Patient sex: M
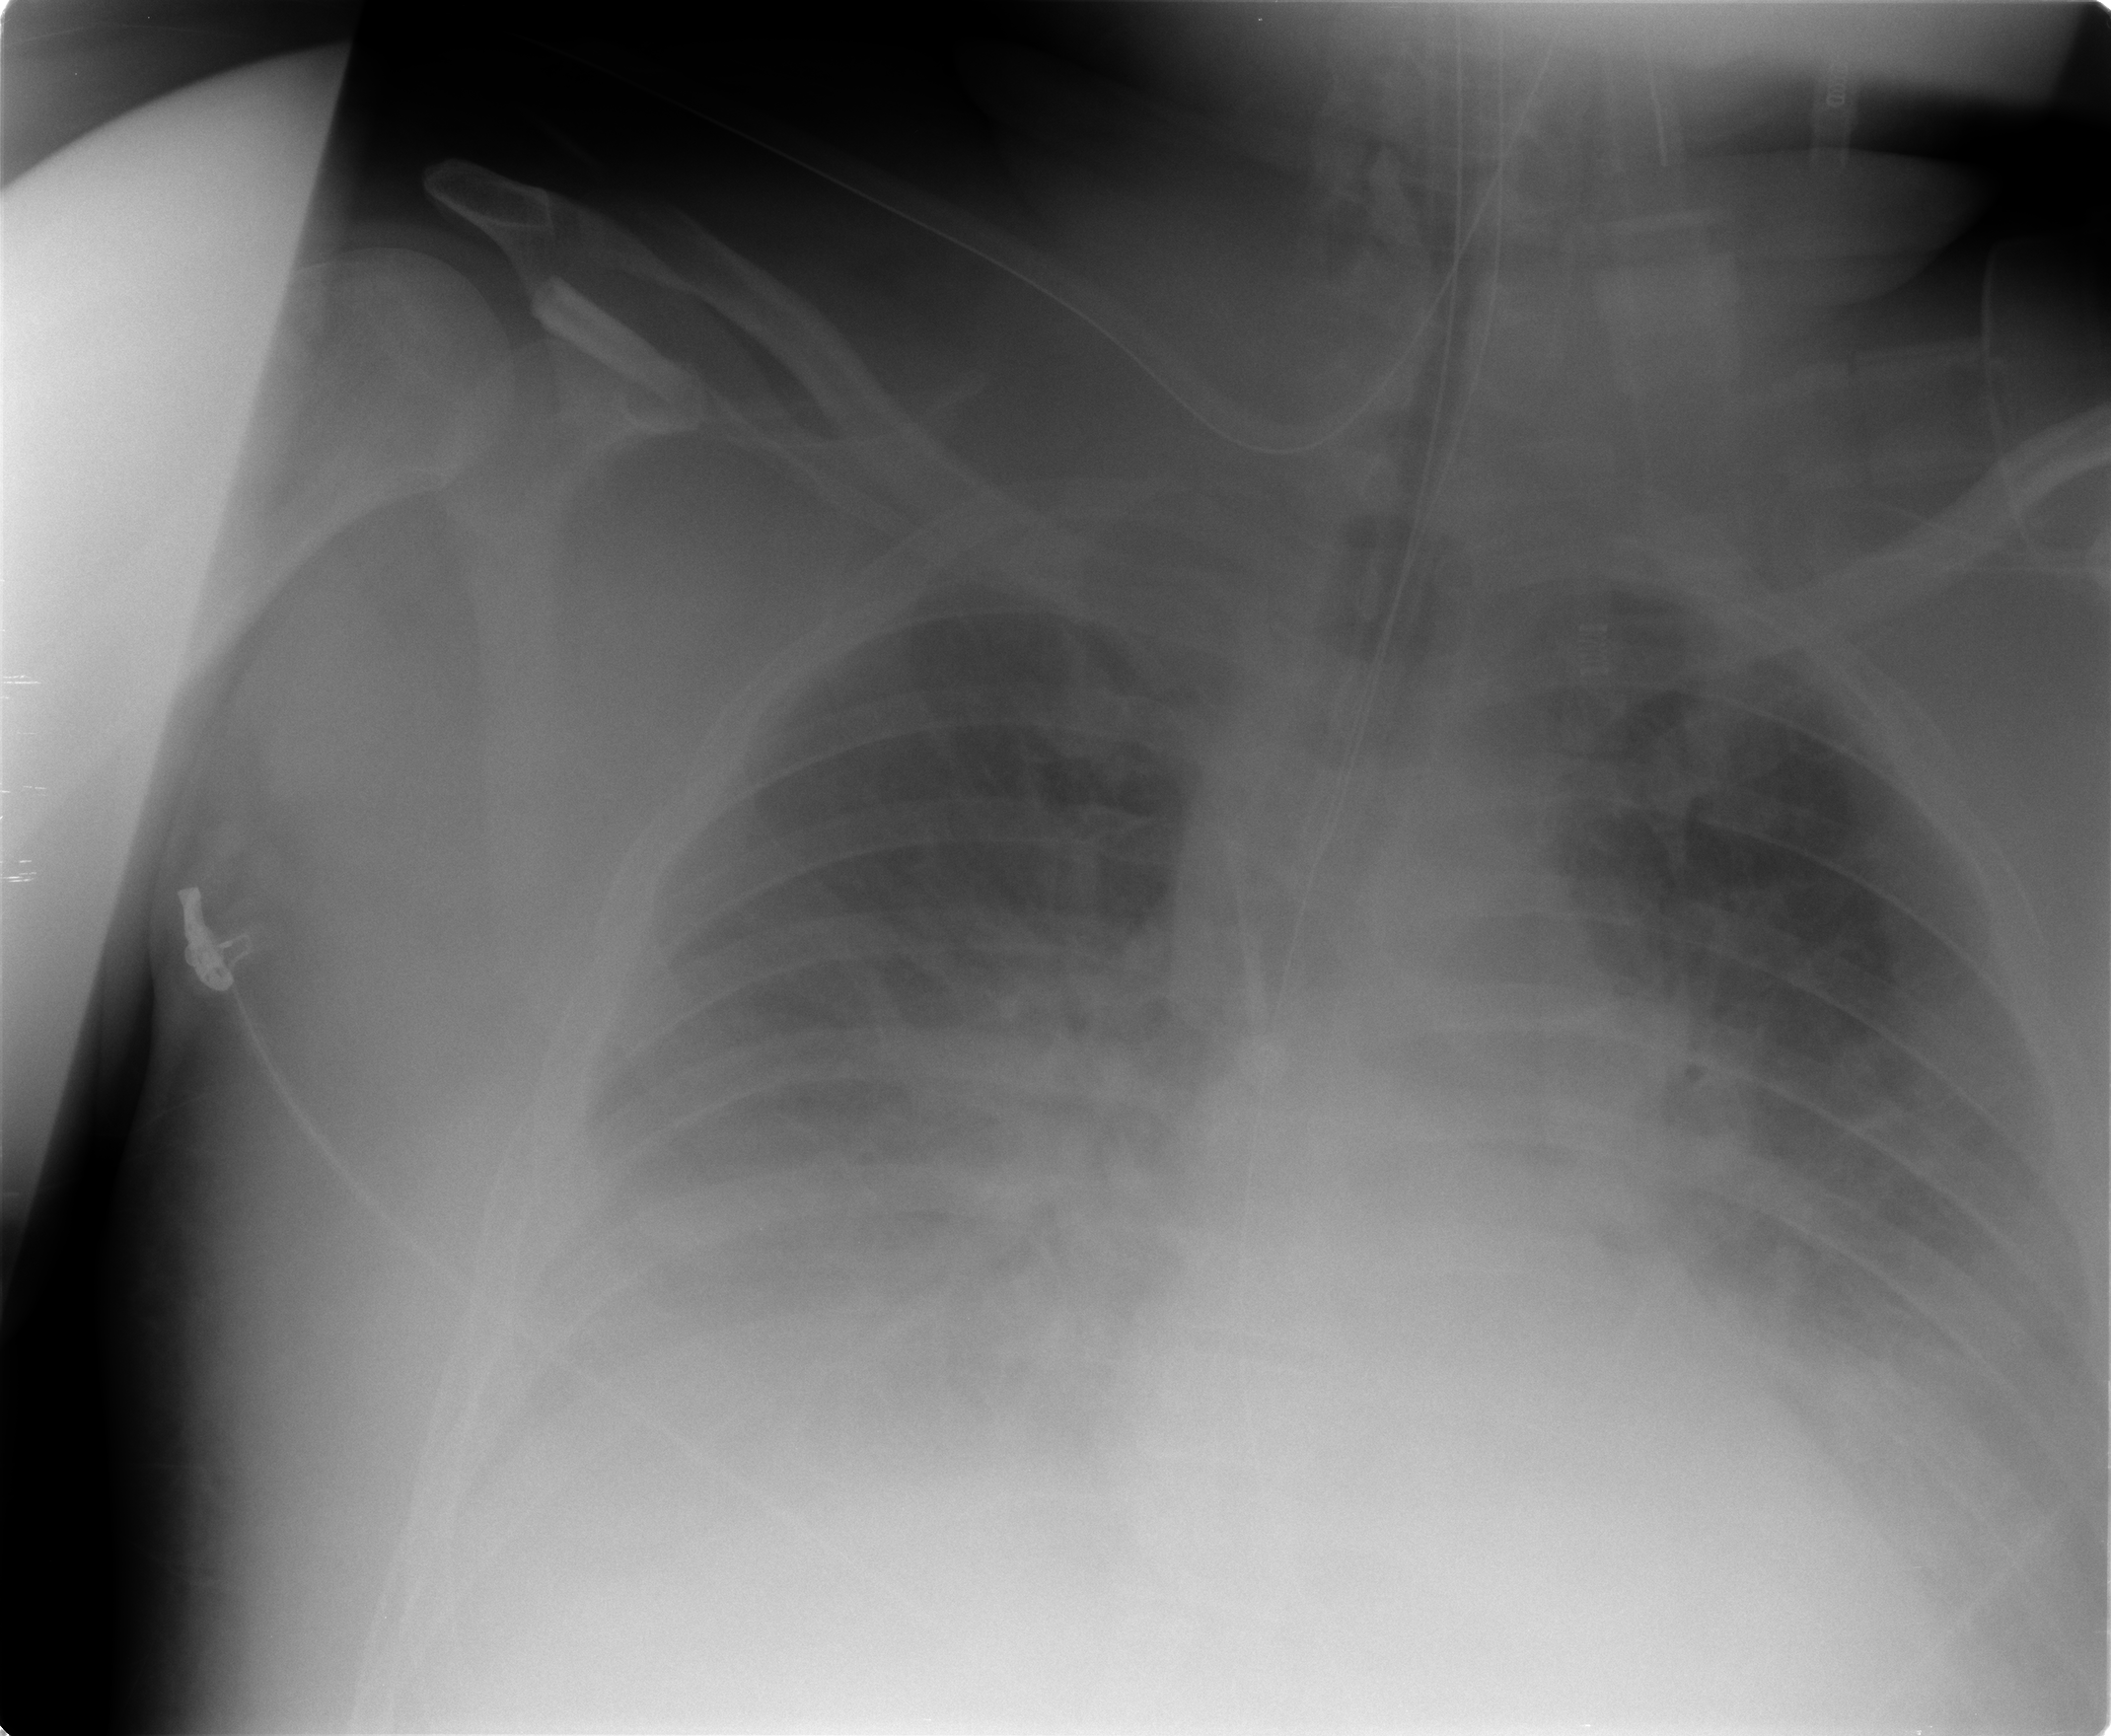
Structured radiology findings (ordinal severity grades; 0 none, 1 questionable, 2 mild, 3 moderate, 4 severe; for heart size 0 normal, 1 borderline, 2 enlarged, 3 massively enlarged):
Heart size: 2
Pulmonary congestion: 3
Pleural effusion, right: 2
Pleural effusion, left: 2
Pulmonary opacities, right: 3
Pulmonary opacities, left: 3
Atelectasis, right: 3
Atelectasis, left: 3